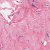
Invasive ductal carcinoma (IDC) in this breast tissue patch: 0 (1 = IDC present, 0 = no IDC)